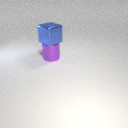
large purple metal cylinder below large blue metal cube